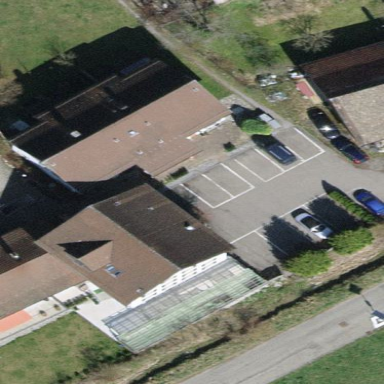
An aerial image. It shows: Parking area with surface.